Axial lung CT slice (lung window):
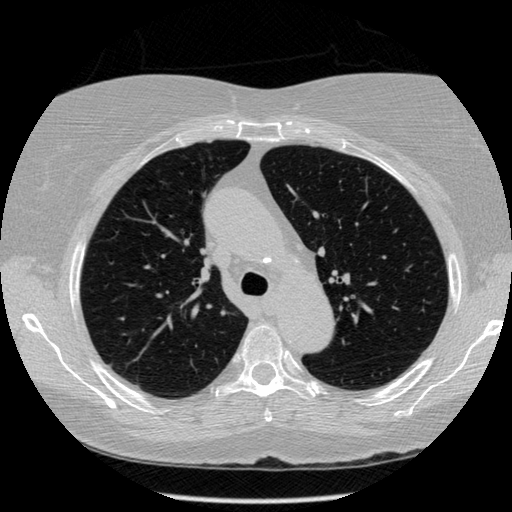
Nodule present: no